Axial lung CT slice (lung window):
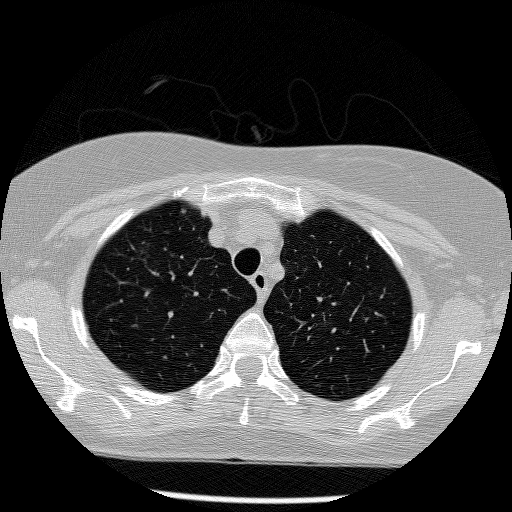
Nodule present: no